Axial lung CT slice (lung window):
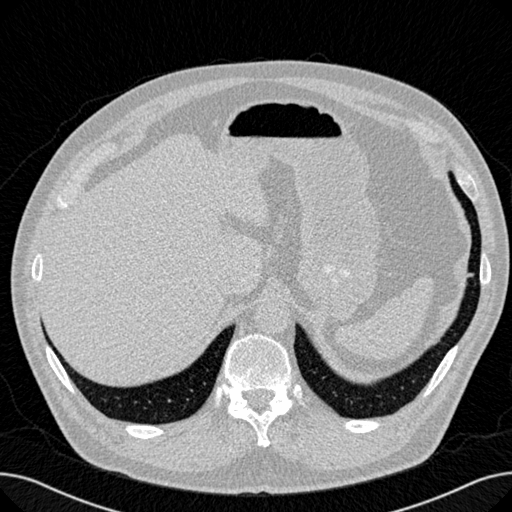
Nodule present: no